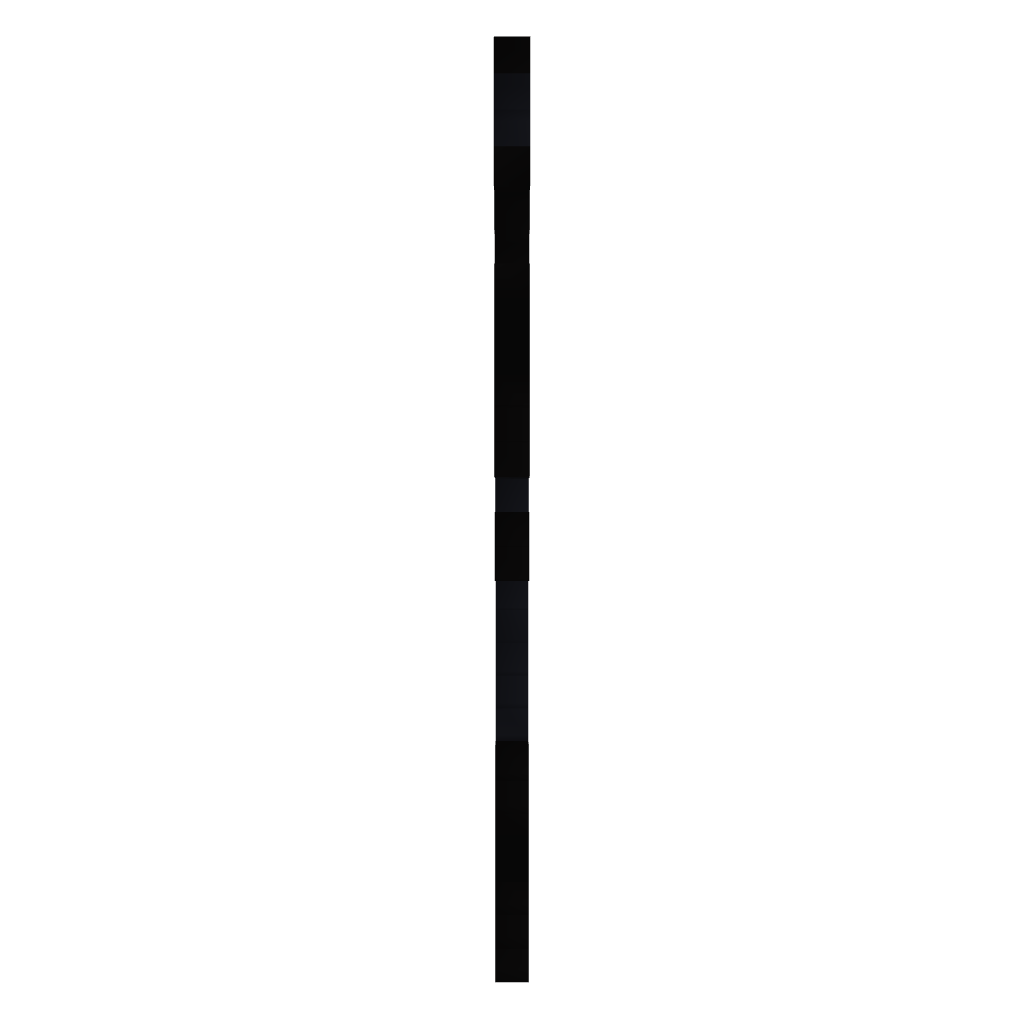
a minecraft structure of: Gir Pixel Art